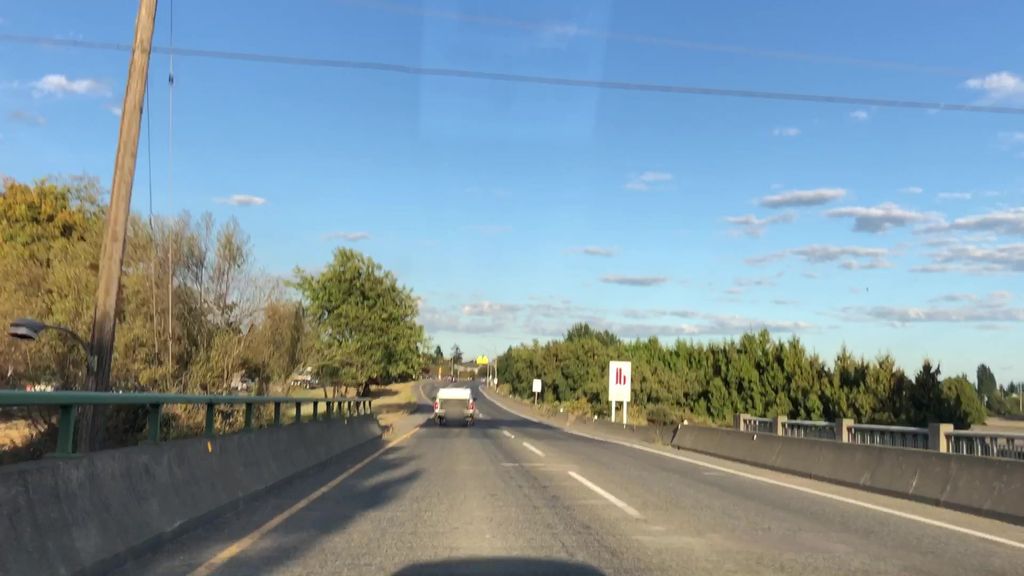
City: victoria